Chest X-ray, PA view. Patient: 53 years old, sex M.
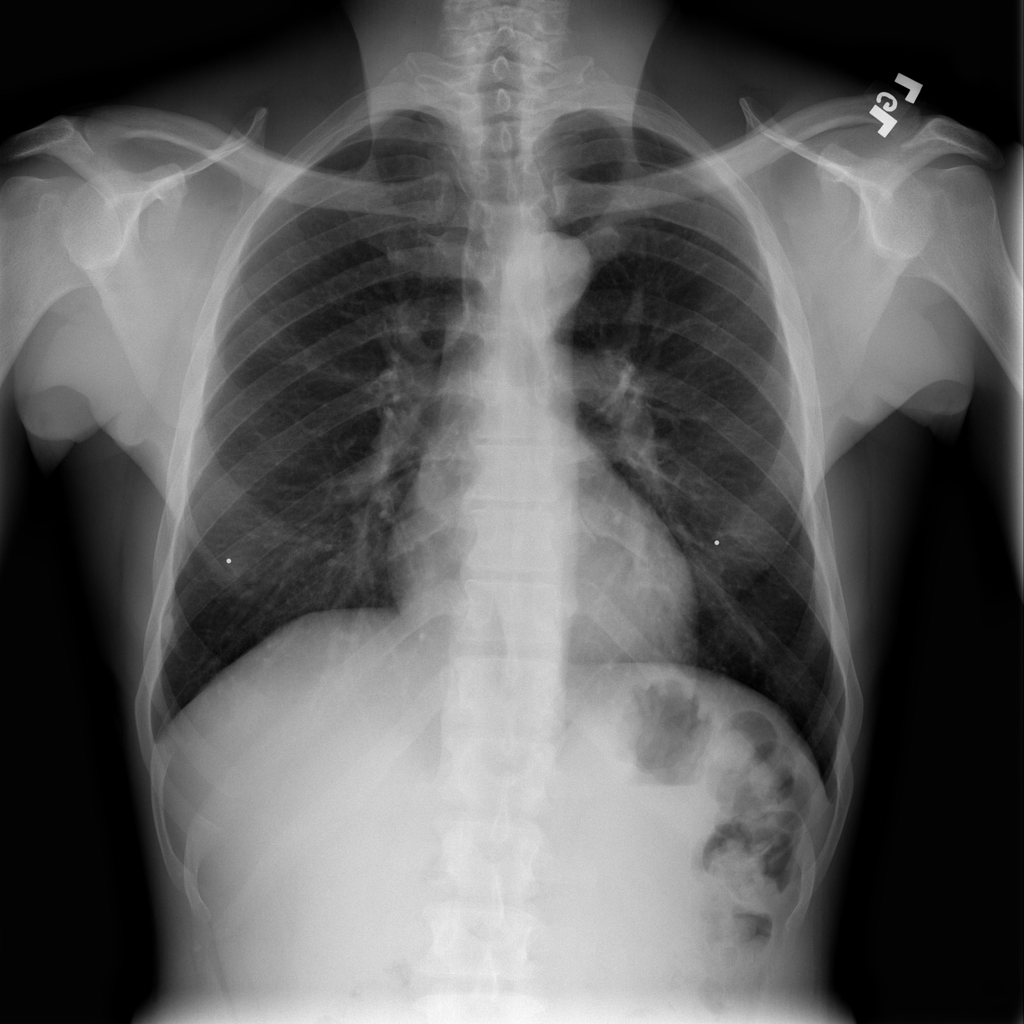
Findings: No Finding